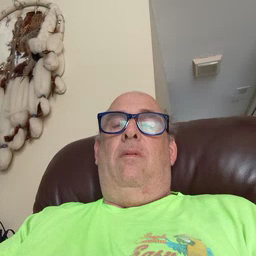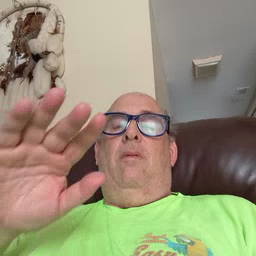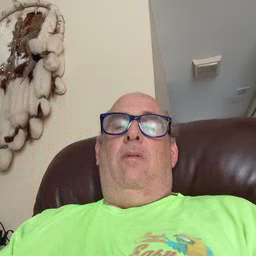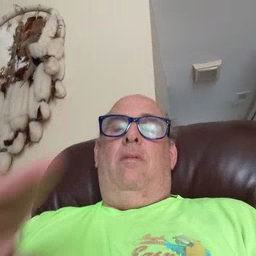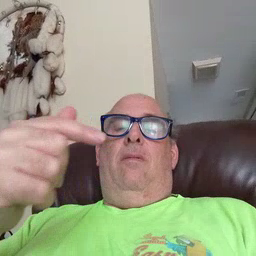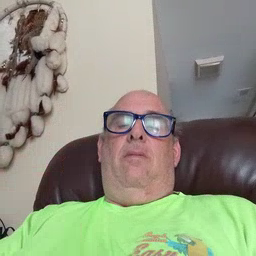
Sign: dog